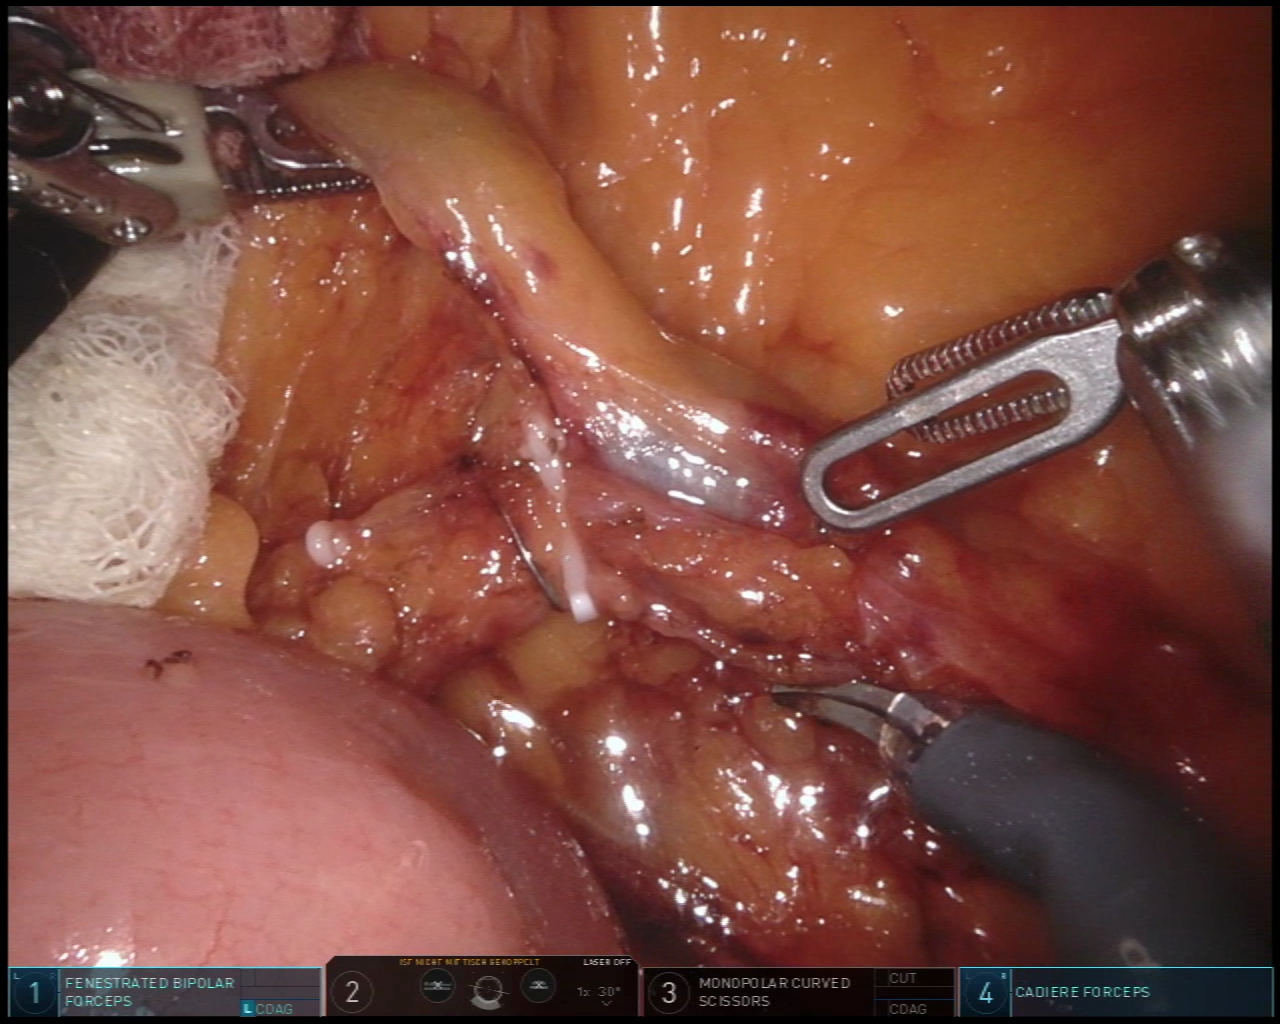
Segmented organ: intestinal_veins
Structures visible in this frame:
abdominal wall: no
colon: no
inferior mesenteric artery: no
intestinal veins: yes
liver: no
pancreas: no
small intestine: yes
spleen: no
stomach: no
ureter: no
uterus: no
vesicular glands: no